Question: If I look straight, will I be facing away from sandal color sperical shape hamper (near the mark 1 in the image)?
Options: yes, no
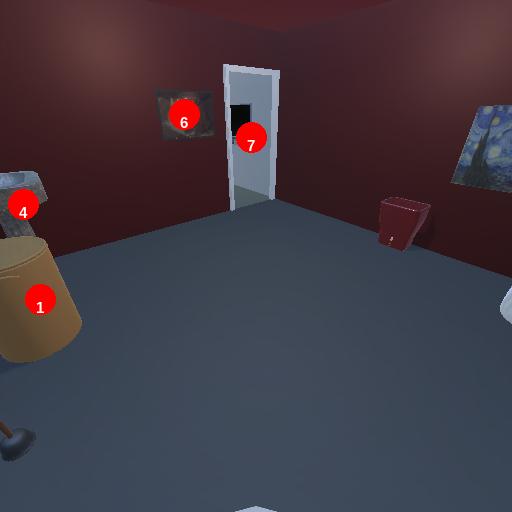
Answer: yes